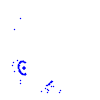
Particle: kaon